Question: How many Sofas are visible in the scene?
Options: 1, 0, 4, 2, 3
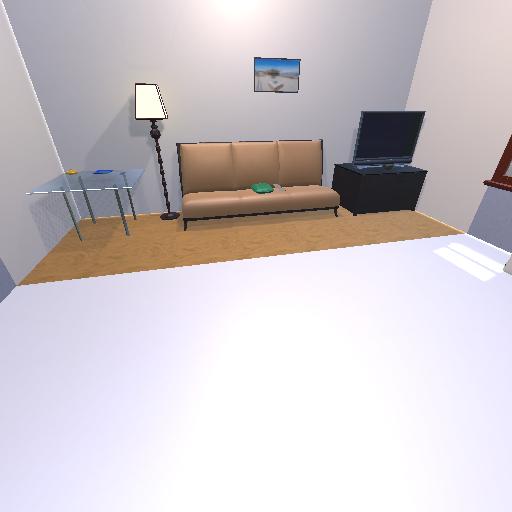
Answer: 1